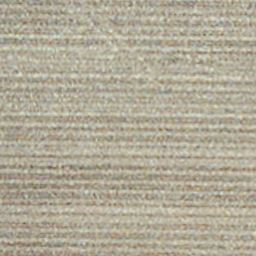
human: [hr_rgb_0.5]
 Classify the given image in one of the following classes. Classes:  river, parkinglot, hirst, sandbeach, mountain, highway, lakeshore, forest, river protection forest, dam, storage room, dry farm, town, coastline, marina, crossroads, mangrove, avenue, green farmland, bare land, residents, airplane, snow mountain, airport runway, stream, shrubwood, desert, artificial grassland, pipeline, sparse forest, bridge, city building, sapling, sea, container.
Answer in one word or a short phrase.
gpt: dry farm